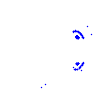
Particle: kaon